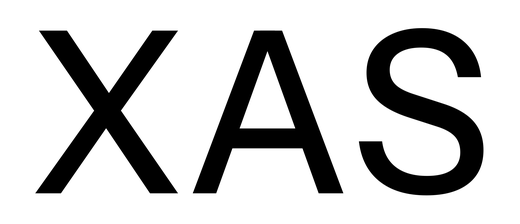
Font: InstrumentSans_Medium